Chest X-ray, PA view. Patient: 46 years old, sex F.
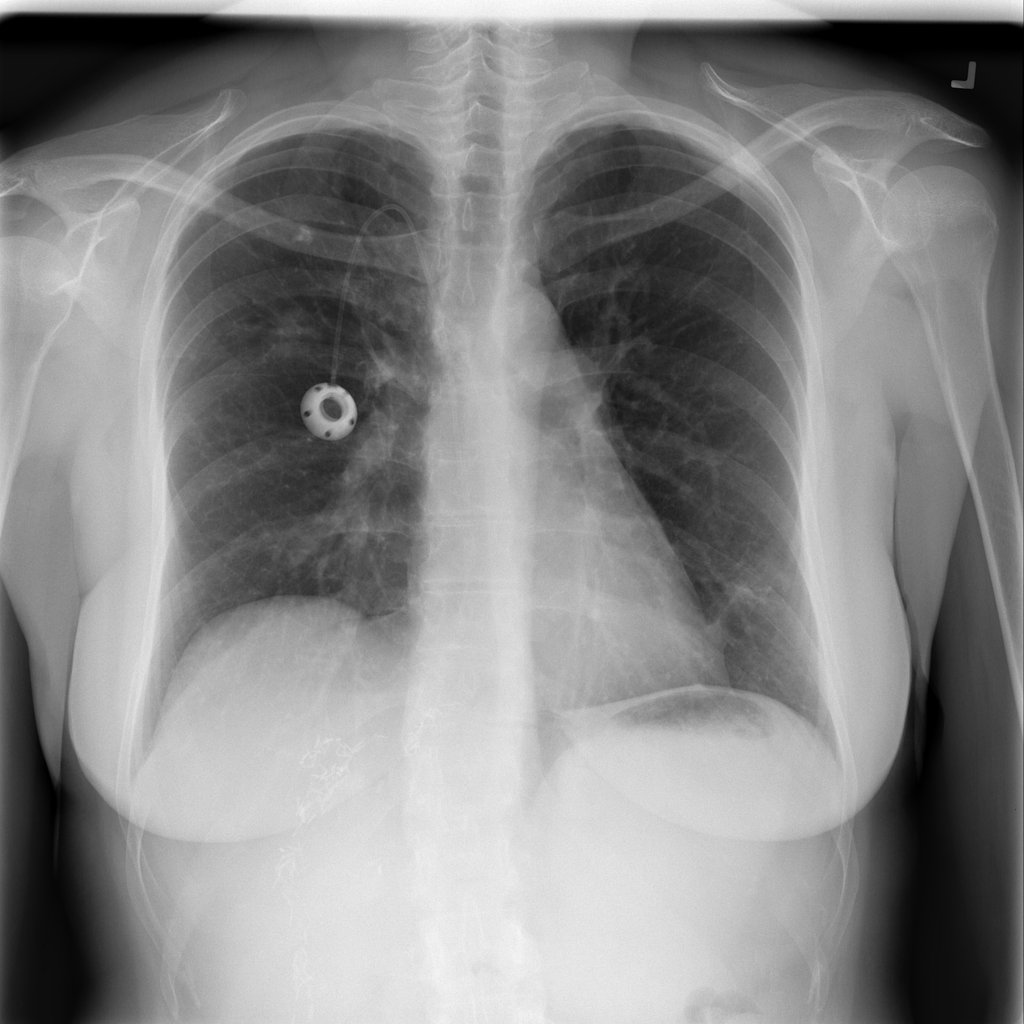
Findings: Mass